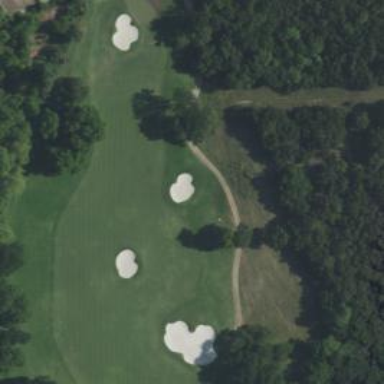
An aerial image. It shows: Golf tee on grassy land. It is area designated for the sport of golf.